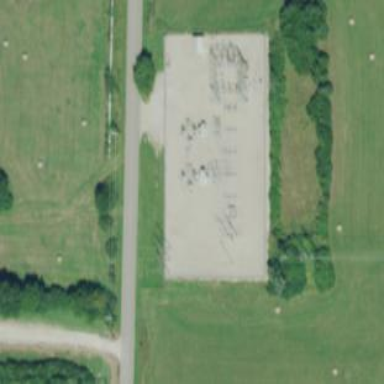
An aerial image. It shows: Distribution level power substation.